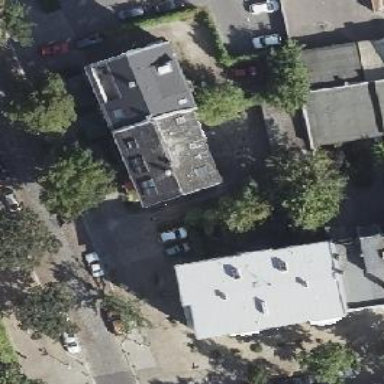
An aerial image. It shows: Pub.